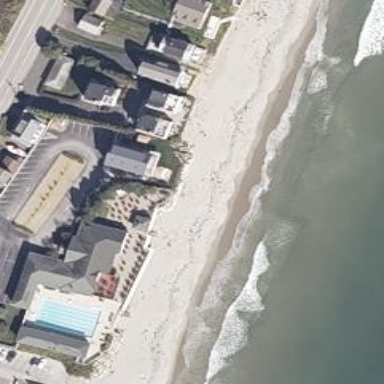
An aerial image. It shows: Lifeguard on duty.